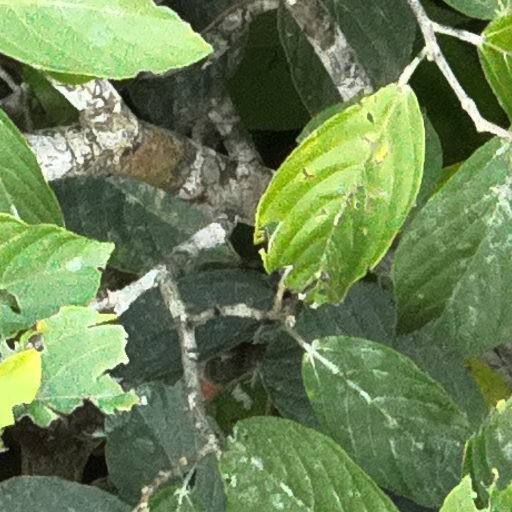
Species: Apeiba membranacea
GBIF accepted scientific name: Apeiba membranacea
Crown area (m\u00b2): 171.702